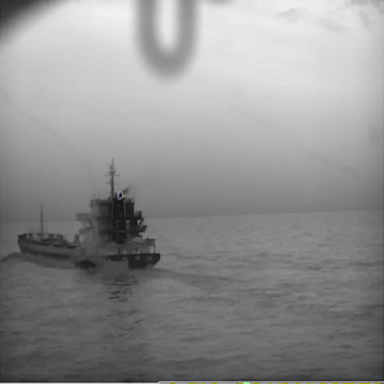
There is a liner in the infrared image.